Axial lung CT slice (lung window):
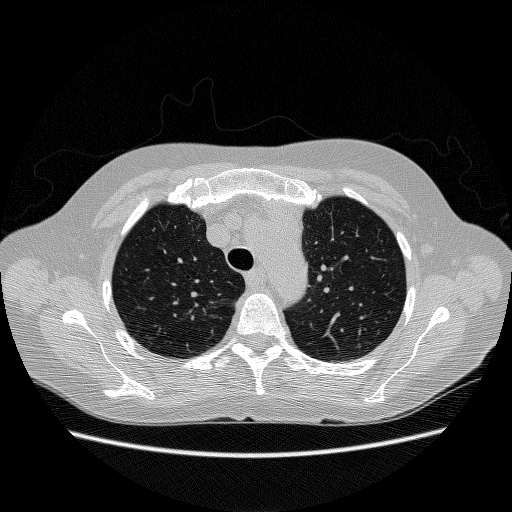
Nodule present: no